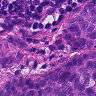
Metastatic tissue present: yes